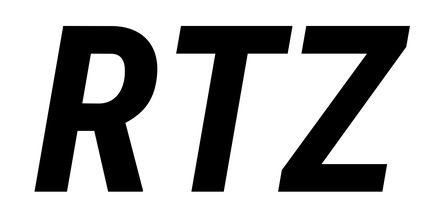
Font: Roboto-Italic_Condensed_Bold_Italic